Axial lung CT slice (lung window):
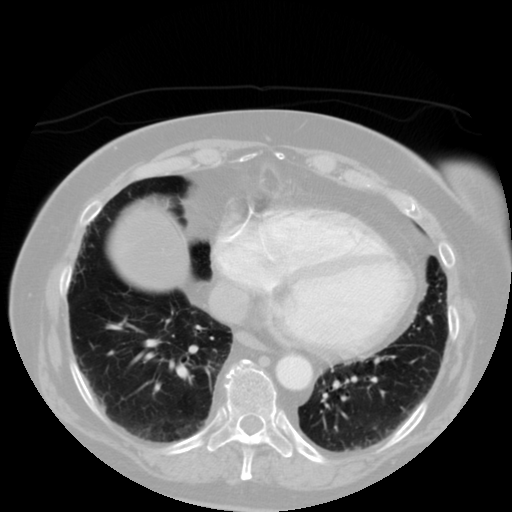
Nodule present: no